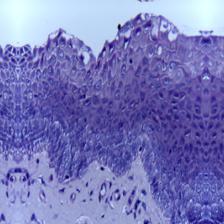
Diagnosis: Normal